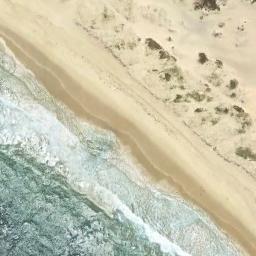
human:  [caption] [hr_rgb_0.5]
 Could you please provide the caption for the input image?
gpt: The beach is made up of blue seawater and the white coast .

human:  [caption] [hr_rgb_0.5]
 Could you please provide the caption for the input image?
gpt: The beach with khaki sand and some small dirt slopes on the beach .

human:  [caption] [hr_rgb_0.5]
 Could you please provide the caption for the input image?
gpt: There are many dense houses by the beach .

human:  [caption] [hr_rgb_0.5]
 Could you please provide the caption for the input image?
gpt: Light water and white-yellow sand .

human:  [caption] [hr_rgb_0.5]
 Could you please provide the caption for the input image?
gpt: Many green plants are on the beach .